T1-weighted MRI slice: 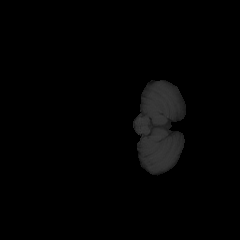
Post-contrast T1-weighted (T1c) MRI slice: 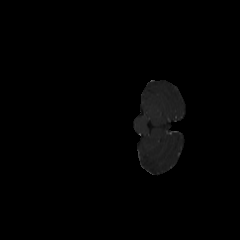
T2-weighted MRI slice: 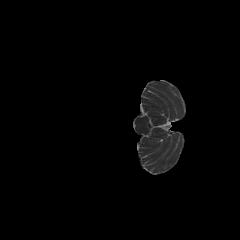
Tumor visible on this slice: no